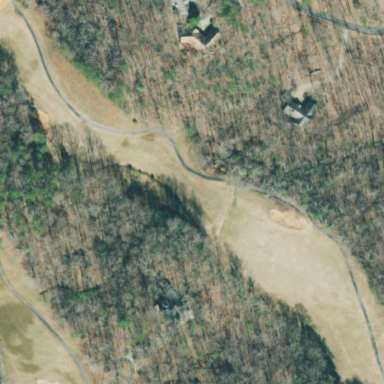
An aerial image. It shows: Golf course surrounded by greenery.